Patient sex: M
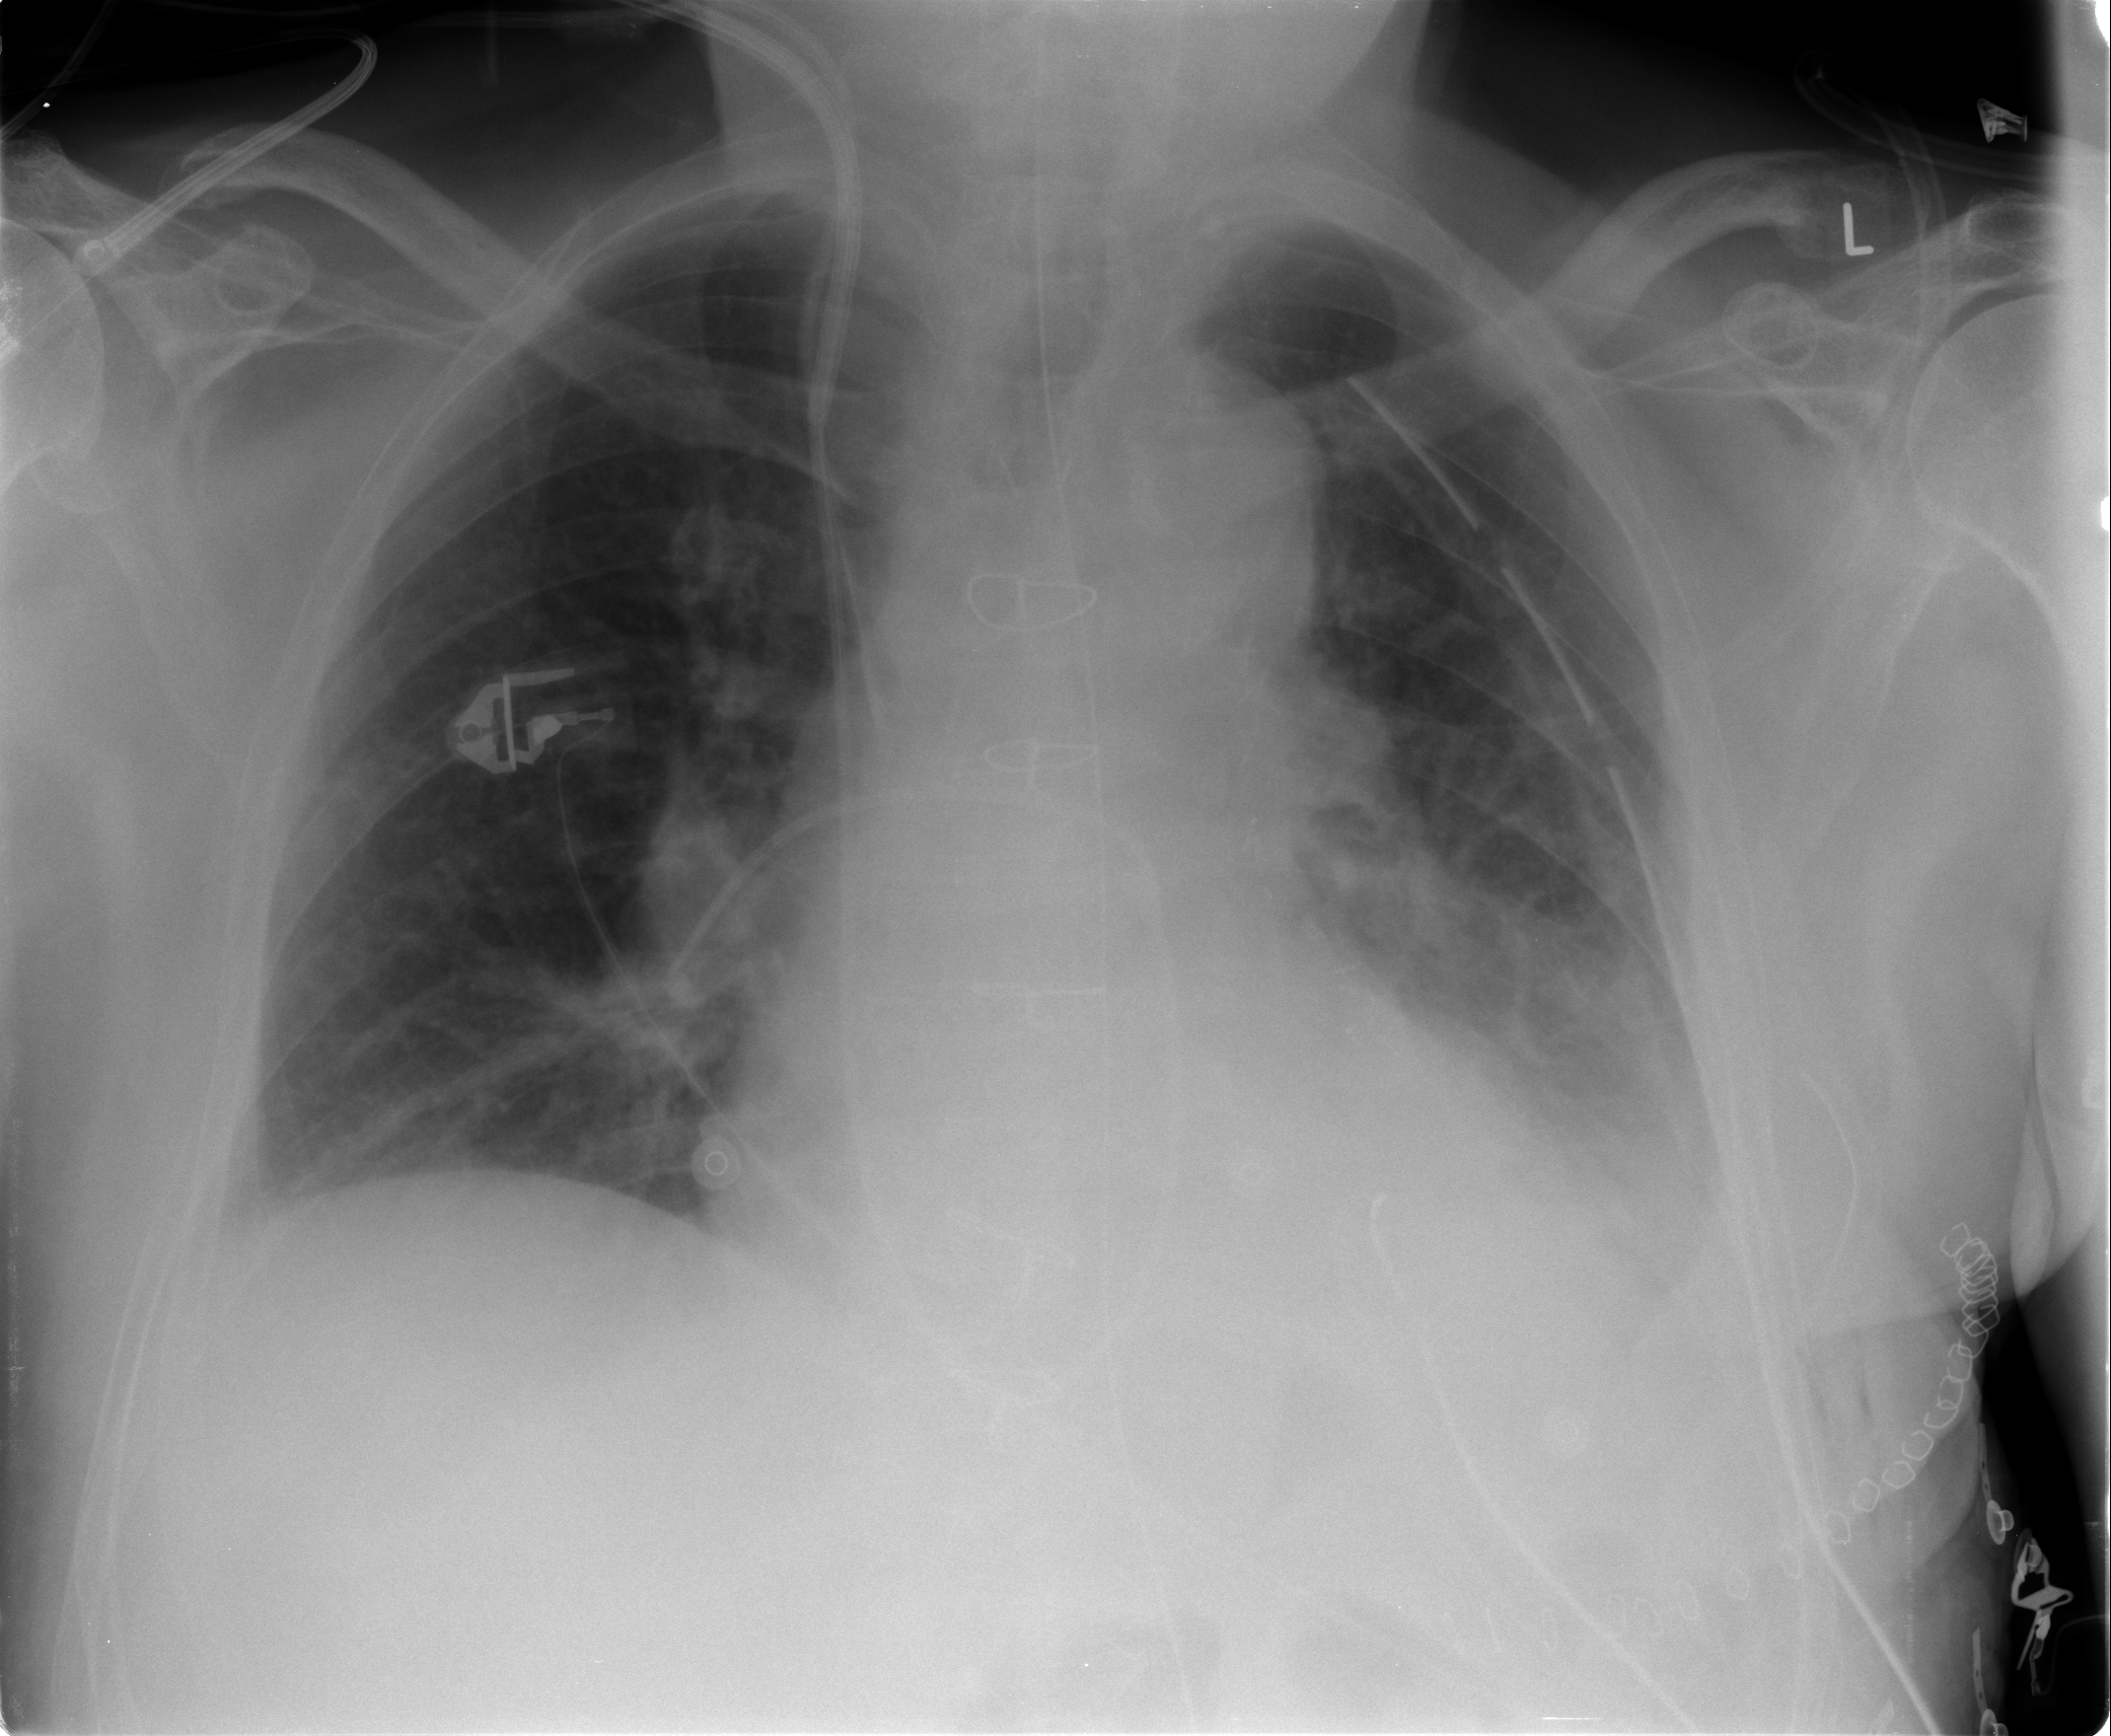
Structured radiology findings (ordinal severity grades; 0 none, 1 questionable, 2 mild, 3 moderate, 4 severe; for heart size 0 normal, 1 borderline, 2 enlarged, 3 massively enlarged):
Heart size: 2
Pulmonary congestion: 0
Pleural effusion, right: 0
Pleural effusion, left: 2
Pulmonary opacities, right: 0
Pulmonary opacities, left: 0
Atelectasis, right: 0
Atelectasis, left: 2